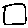
Label: square